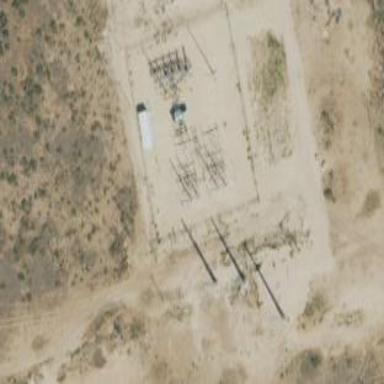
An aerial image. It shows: Distribution substation surrounded by fence.